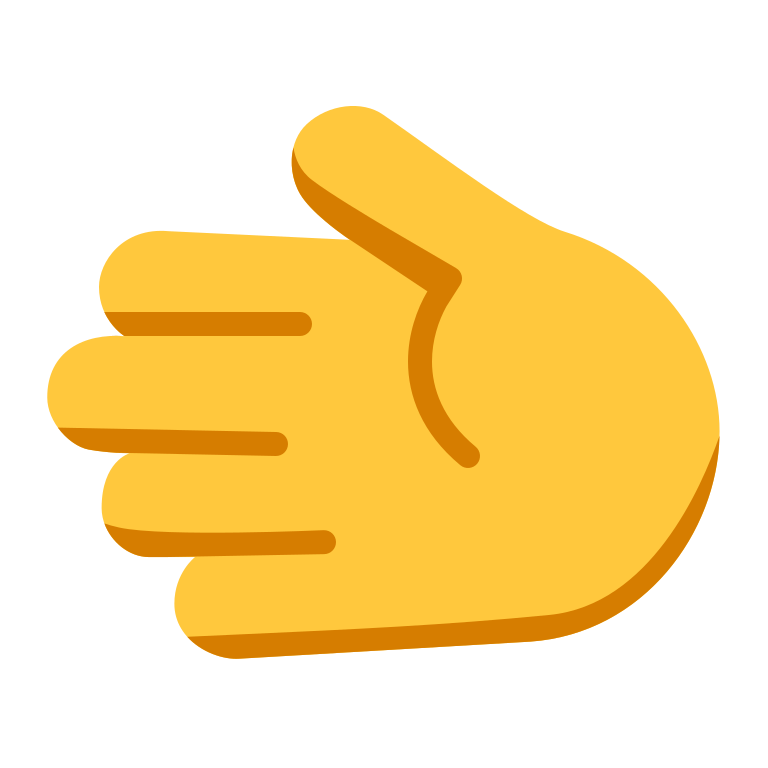
leftwards hand flat default